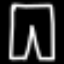
Label: pants